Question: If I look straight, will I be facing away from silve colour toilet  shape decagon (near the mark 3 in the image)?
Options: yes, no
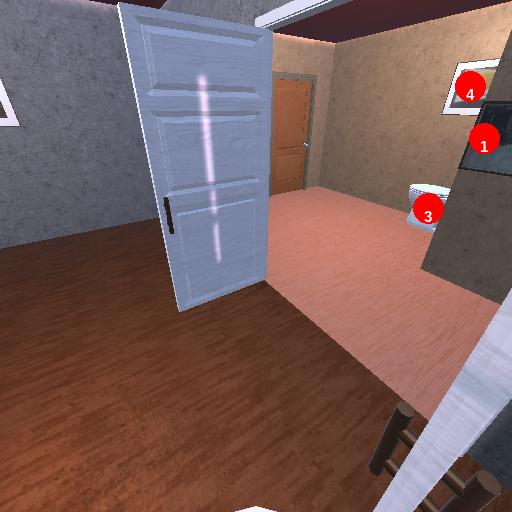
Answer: yes